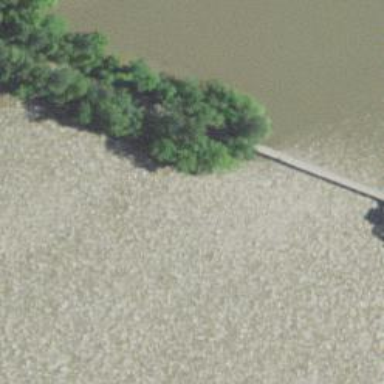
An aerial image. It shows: Bridge supported by abutments.